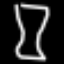
Label: hourglass